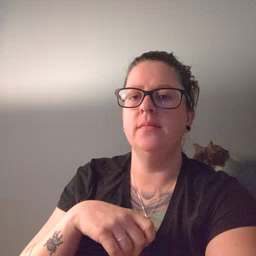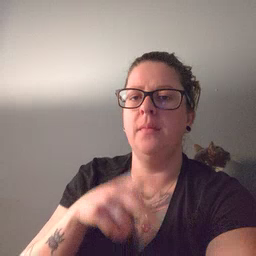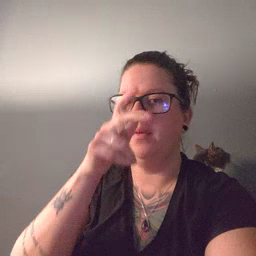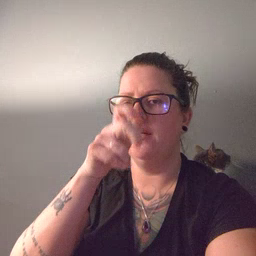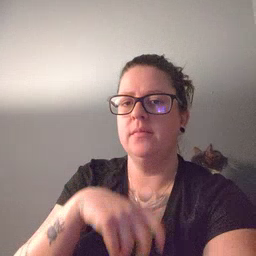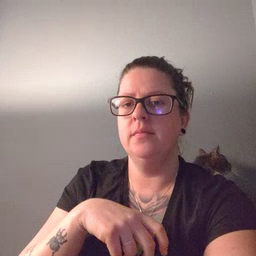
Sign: bug